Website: bh-photo
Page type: customer-info-address
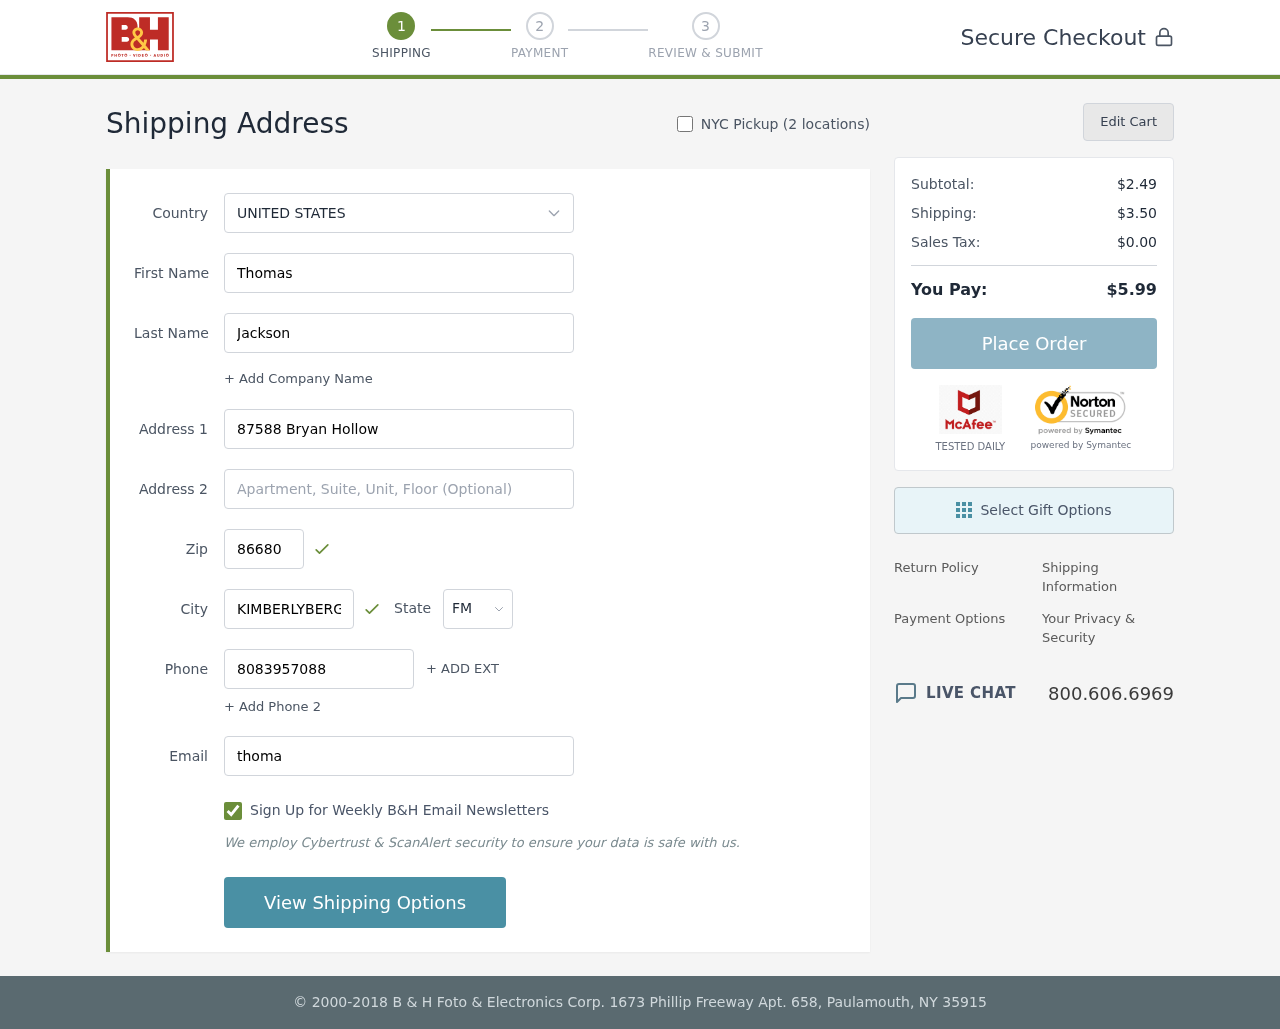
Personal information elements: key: PII_CITY
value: Kimberlyberg
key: PII_COUNTRY
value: United States
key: PII_EMAIL
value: thomasjackson@yahoo.com
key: PII_FIRSTNAME
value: Thomas
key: PII_LASTNAME
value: Jackson
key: PII_PHONE
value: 8083957088
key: PII_POSTCODE
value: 86680
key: PII_STATE_ABBR
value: FM
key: PII_STREET
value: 87588 Bryan Hollow
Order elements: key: ORDER_SUBTOTAL
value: $2.49
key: ORDER_SHIPPING_COST
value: $3.50
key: ORDER_TAX
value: $0.00
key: ORDER_TOTAL
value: $5.99